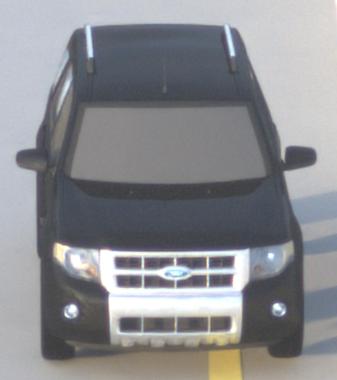
Make: Ford
Model: Escape Hybrid
Detailed model: -
Model produced from: 2004
Model produced until: 2012
Doors: 5
Color: black
Road condition: dry road
Daytime: sunrise or sunset
Contrast: low contrast